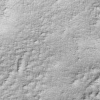
Atmospheric dust classification: not_dusty